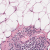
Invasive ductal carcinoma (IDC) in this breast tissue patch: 0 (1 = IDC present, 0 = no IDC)